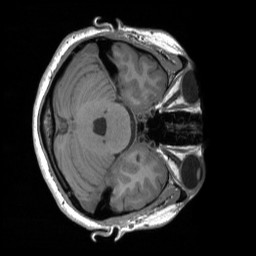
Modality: T1w
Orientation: axial
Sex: female
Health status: ill
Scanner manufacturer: siemens
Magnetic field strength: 3 T
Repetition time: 1.66 s
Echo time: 0.00254 s